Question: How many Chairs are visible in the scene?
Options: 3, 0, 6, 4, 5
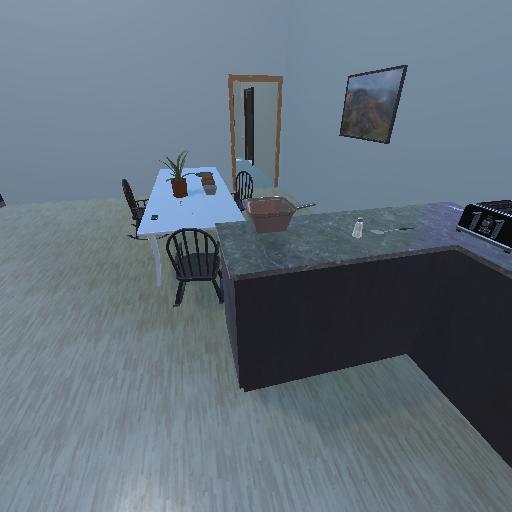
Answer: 3